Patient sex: M
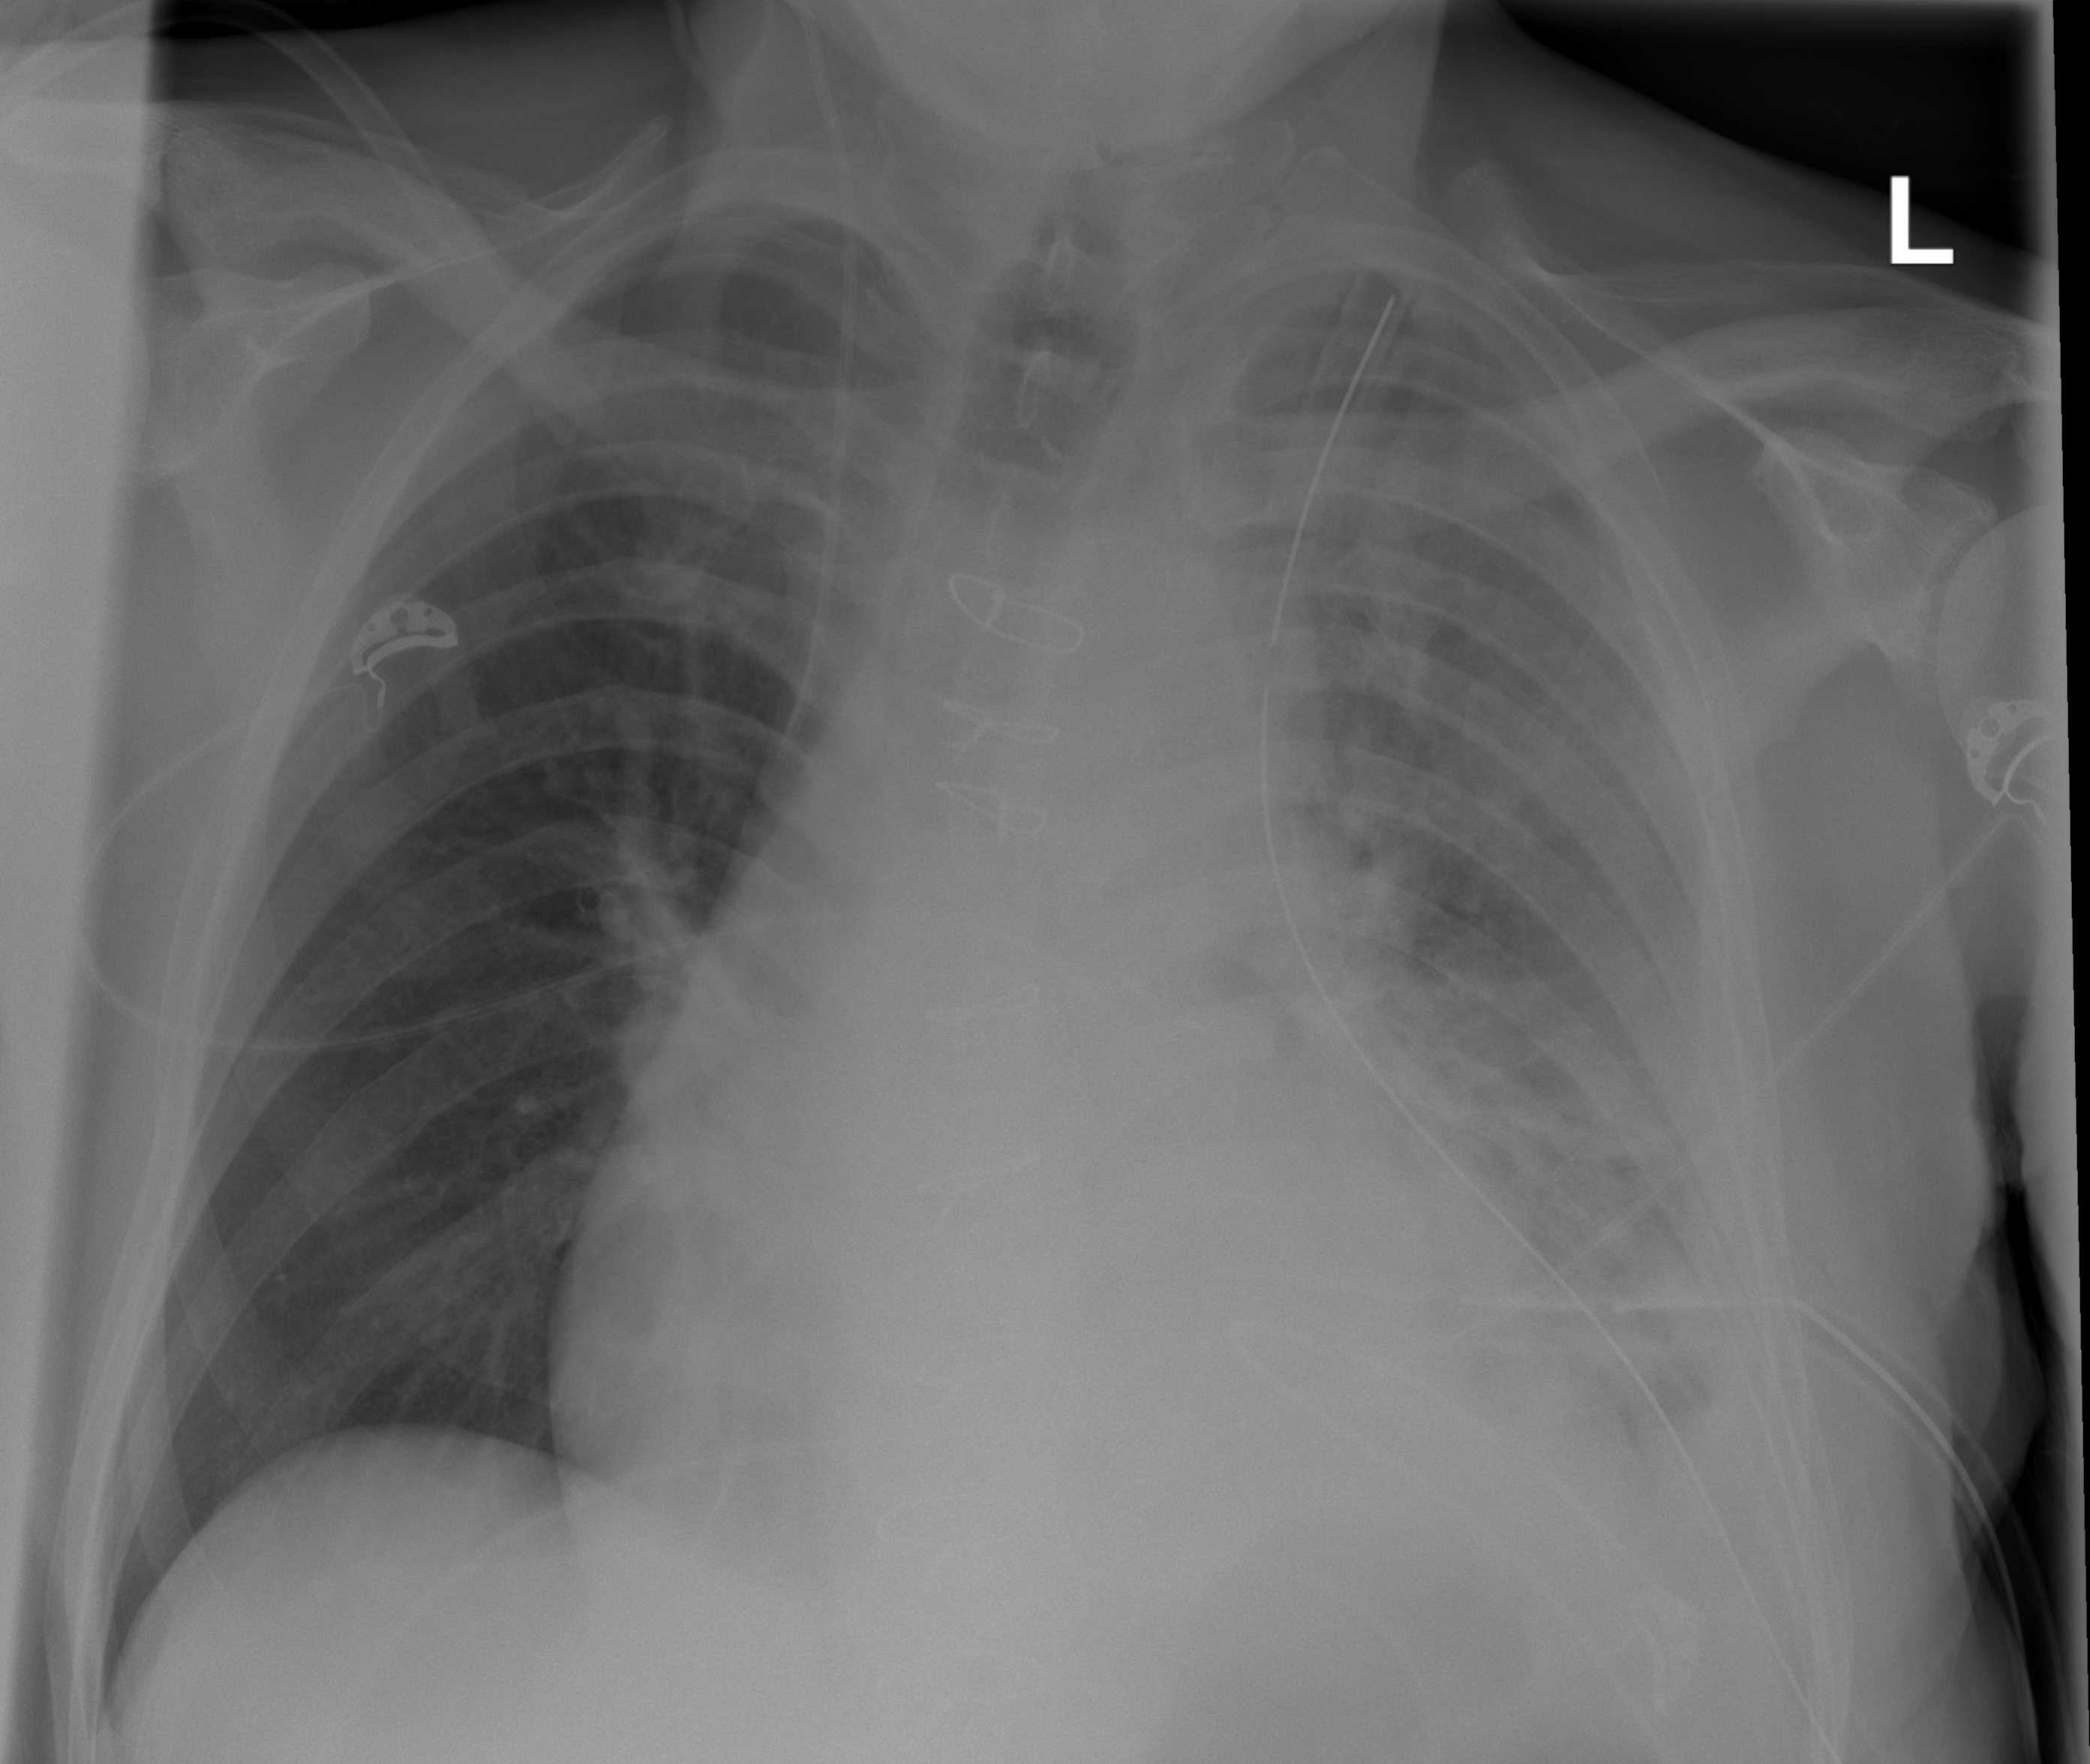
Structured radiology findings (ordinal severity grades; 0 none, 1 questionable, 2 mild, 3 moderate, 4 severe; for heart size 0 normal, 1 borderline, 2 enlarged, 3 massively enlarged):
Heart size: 2
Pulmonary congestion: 0
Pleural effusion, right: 0
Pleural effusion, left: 2
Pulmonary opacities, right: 0
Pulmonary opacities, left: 3
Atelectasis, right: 0
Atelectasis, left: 2